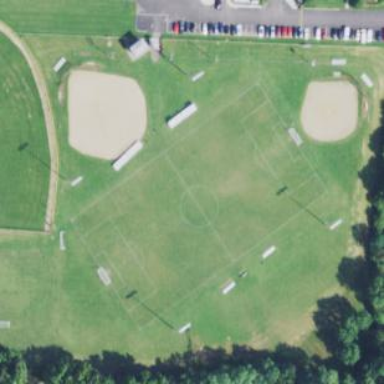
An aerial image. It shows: Multi-sport pitch for leisure land activities.